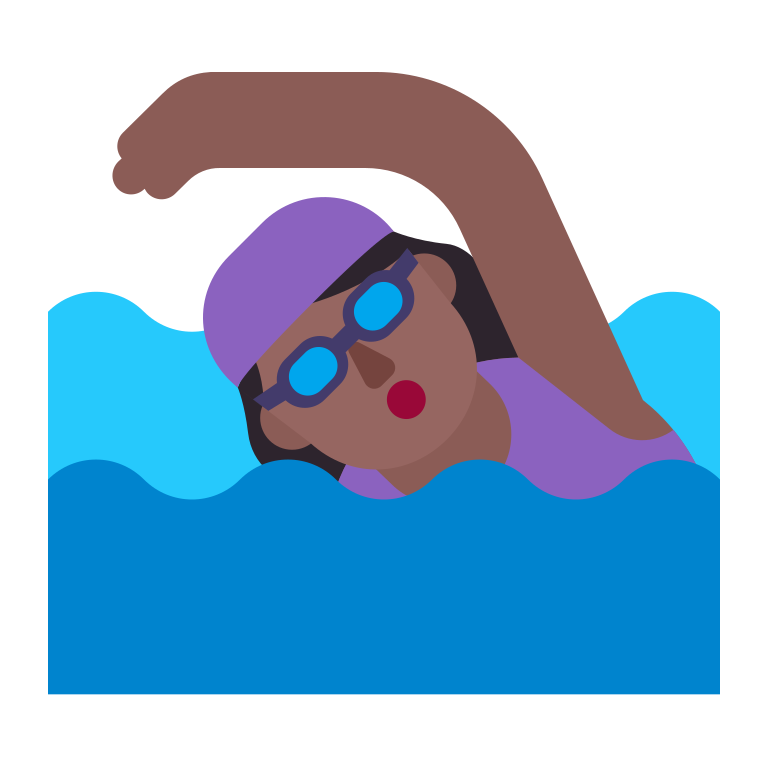
woman swimming flat  dark